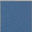
Piece: xx